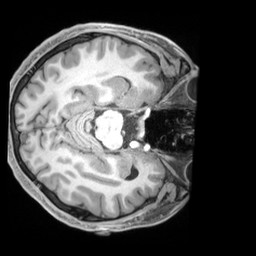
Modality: T1w
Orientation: axial
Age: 26
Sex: male
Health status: ill
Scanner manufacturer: siemens
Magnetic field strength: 3 T
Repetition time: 2.2 s
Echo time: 0.00218 s